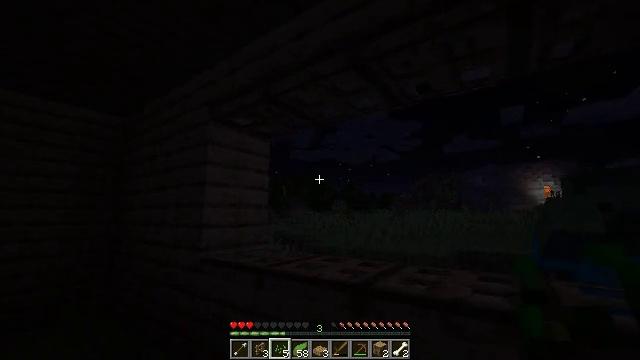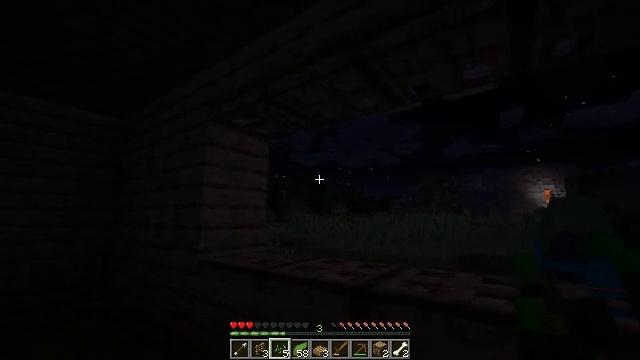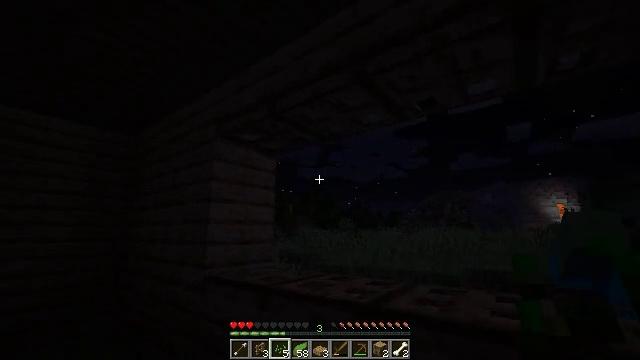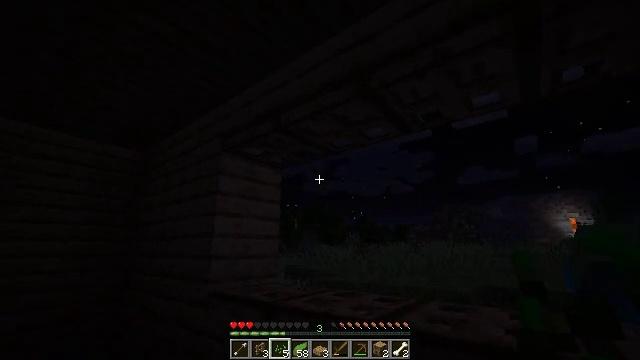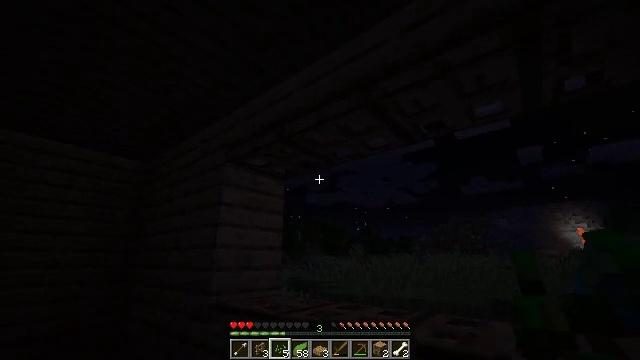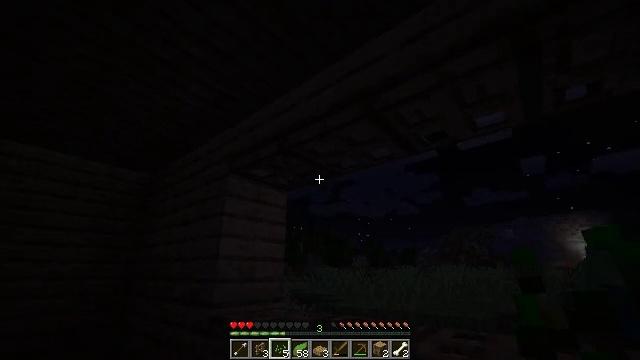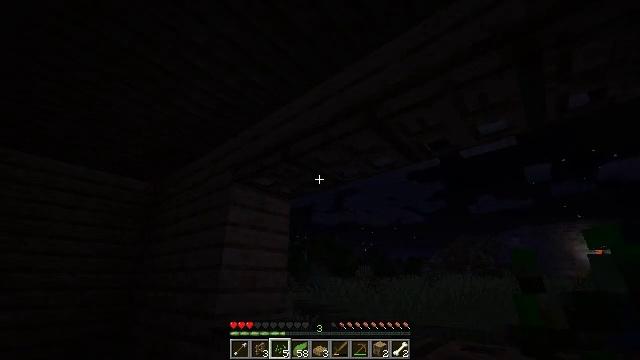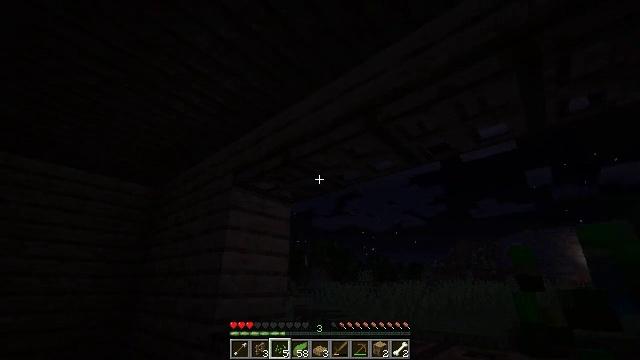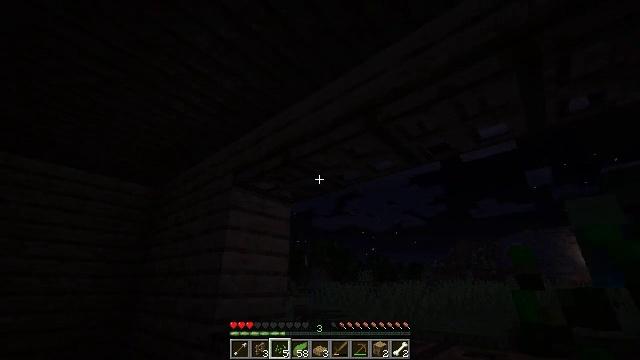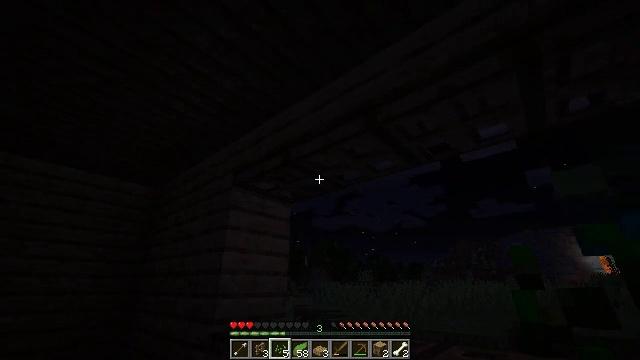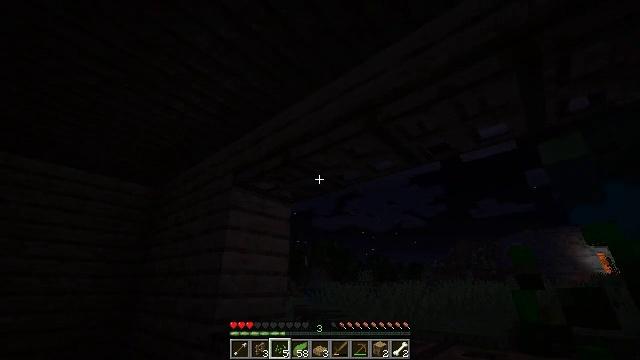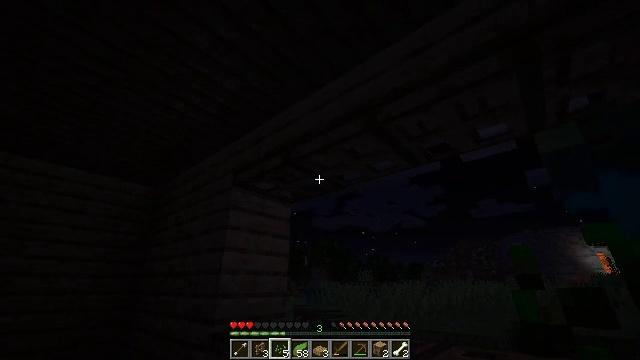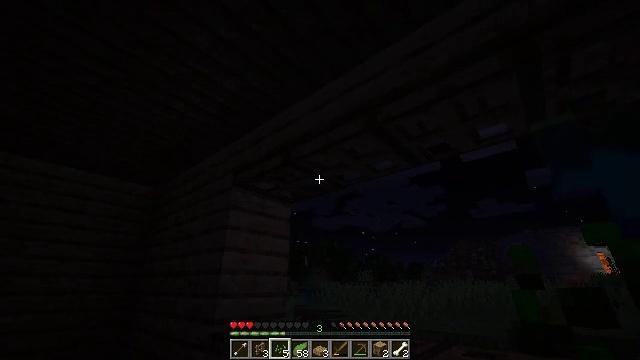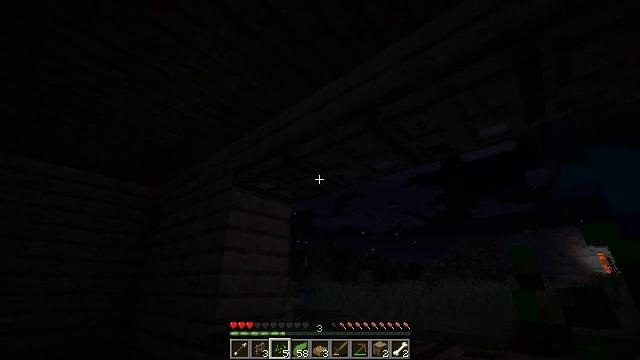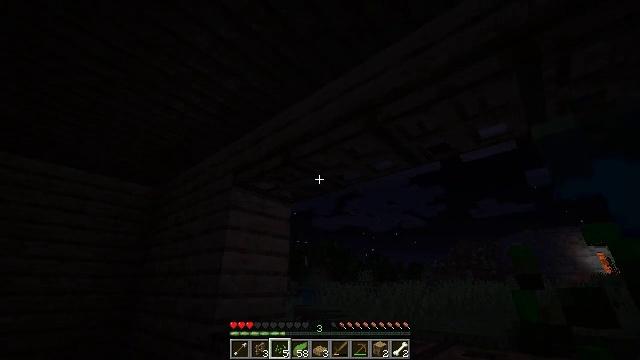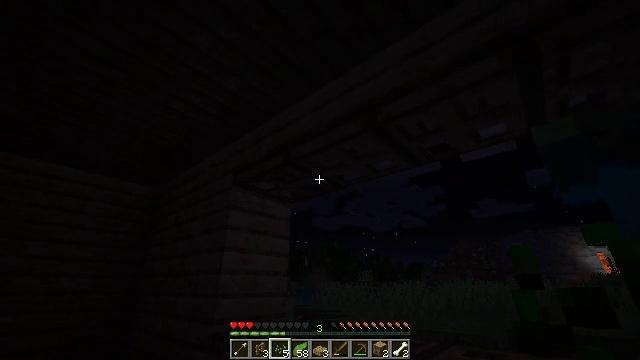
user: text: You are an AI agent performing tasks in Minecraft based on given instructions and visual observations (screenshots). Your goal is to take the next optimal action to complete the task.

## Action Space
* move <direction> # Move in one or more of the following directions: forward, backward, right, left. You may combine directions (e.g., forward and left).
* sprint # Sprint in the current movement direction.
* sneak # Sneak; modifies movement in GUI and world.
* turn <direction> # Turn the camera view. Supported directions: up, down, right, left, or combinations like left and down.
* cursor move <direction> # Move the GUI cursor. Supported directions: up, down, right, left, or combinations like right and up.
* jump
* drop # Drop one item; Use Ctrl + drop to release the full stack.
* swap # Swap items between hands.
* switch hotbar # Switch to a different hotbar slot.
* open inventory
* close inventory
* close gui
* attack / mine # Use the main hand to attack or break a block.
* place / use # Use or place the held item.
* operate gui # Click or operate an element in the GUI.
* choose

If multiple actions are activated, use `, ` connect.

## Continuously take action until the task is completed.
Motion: motion action
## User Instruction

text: Hunt the zombie.
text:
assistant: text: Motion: no_op
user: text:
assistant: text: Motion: turn left and up
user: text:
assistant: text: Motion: turn left and up
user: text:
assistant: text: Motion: turn up
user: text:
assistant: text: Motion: turn up
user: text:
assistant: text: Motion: turn up
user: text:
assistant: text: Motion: no_op
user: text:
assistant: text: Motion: no_op
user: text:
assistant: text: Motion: no_op
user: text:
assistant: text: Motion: no_op
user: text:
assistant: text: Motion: no_op
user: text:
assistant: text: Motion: no_op
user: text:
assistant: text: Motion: no_op
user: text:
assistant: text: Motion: no_op
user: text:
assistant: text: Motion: no_op
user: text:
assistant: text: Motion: no_op
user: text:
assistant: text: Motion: no_op
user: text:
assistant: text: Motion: no_op
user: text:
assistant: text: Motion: no_op
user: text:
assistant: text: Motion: use / place
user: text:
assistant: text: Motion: use / place
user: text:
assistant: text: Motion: use / place
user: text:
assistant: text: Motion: no_op
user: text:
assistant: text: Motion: turn right
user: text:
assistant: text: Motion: turn right and up
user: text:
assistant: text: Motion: no_op
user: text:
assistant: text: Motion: no_op
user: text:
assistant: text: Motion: turn right
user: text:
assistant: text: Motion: turn right
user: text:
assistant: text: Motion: no_op